Question: I'm using this sample code to populate the Spinner. Data is read from database. The selection displays correctly - in this case, it shows "Green" and "Red".
'''
Spinner spinnerColor = (Spinner) findViewById(R.id.spinnertProfile);
mProfileDbHelper = new ProfileDbAdapter(this);
mProfileDbHelper.open();
Cursor profilesCursor = mProfileDbHelper.fetchAllProfiles();
startManagingCursor(profilesCursor);
// Create an array to specify the fields we want to display in the list
String[] from = new String[] { ProfileDbAdapter.COL_PROFILE_TITLE };
// and an array of the fields we want to bind those fields to
int[] to = new int[] { R.id.textviewColors };
// Now create a simple cursor adapter and set it to display
SimpleCursorAdapter profilesAdapter = new SimpleCursorAdapter(this,
R.layout.profile_color, profilesCursor, from,
to);
spinnerColor.setAdapter(profilesAdapter);
}
'''
However, when I changed to use a different layout . The Spinner Text disappeared.
'''
// Now create a simple cursor adapter and set it to display
SimpleCursorAdapter profilesAdapter = new SimpleCursorAdapter(this,
R.layout.profile_color, profilesCursor, from,
to);
profilesAdapter
.setDropDownViewResource(android.R.layout.simple_spinner_dropdown_item);
spinnerColor.setAdapter(profilesAdapter);
'''
See snapshots of without and with below:

Anything I may miss?
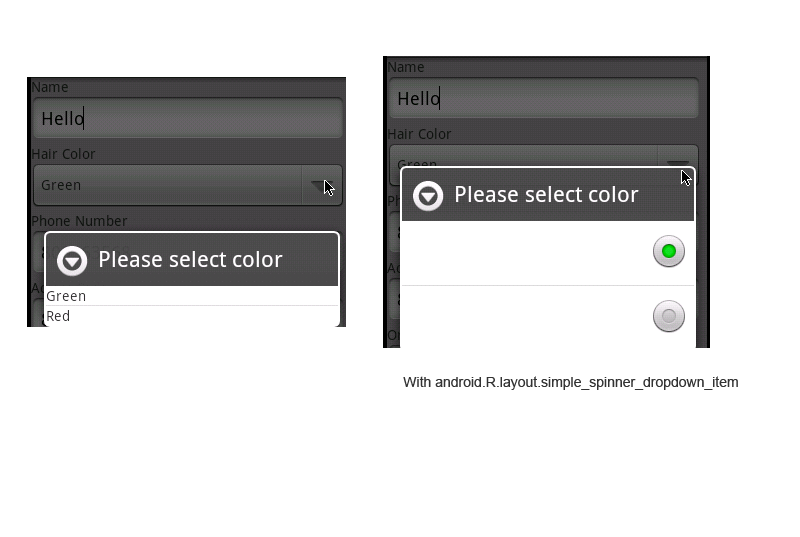
Answer: Ok, what's happening is that when you're calling 'setDropDownViewResource' you're replacing the layout you previously specified in the constructor. In your case 'R.layout.profile_color'. 'SimpleCursorAdapter' extends <URL> and in the constructor sets the two layouts equal to each other.
'''
public ResourceCursorAdapter(Context context, int layout,
Cursor c, boolean autoRequery) {
super(context, c, autoRequery);
mLayout = mDropDownLayout = layout;
mInflater = (LayoutInflater)
context.getSystemService(Context.LAYOUT_INFLATER_SERVICE);
}
'''
The issue arises when you call 'setDropDownViewResource' and change the drop down layout. The 'SimpleCursorAdapter' will continue to use the same resource id bindings that you specified in the constructor.
What you should do is only specify the layout in the 'SimpleCursorAdapter''s constructor. I suggest changing your code to as follows:
'''
String[] from = new String[] { ProfileDbAdapter.COL_PROFILE_TITLE };
int[] to = new int[] { android.R.id.text1 }; // from simple_spinner_dropdown_item
SimpleCursorAdapter profilesAdapter = new SimpleCursorAdapter(this,
android.R.layout.simple_spinner_dropdown_item, profilesCursor, from, to);
spinnerColor.setAdapter(profilesAdapter);
'''
To get the results you want.
Basically don't use the 'setDropDownViewResource' method. Or, if you do, and you change the resource id bindings, you'll have to call 'SimpleCursorAdapter#changeCursorAndColumns'; however, that is probably overkill for the simple result you're trying to achieve.